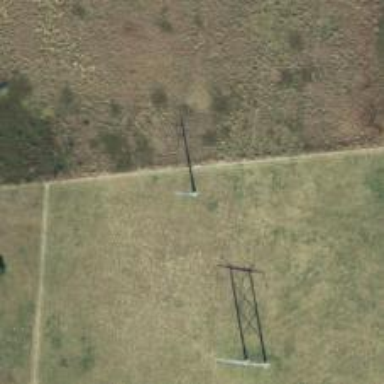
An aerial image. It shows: Power pole.